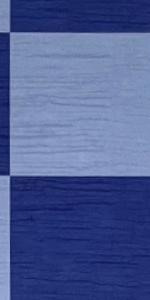
Label: Empty